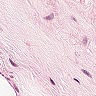
Metastatic tissue present: no